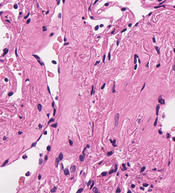
Tumor epithelial tissue: no
Tumor-associated stroma tissue: no
Normal tissue: yes